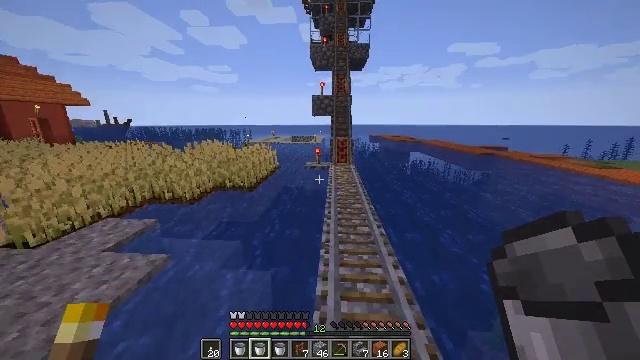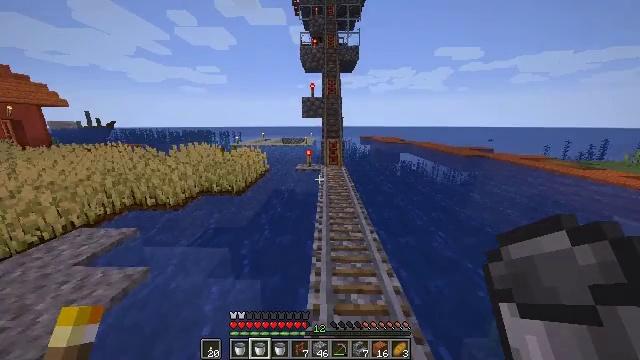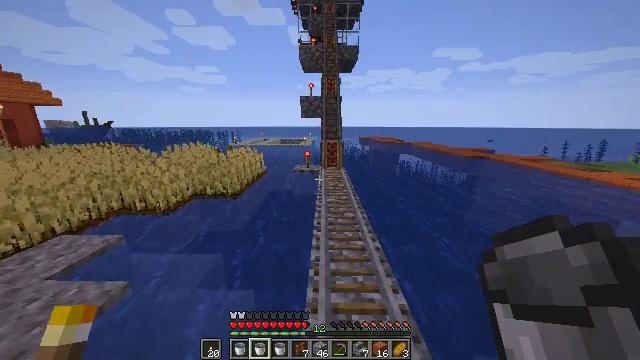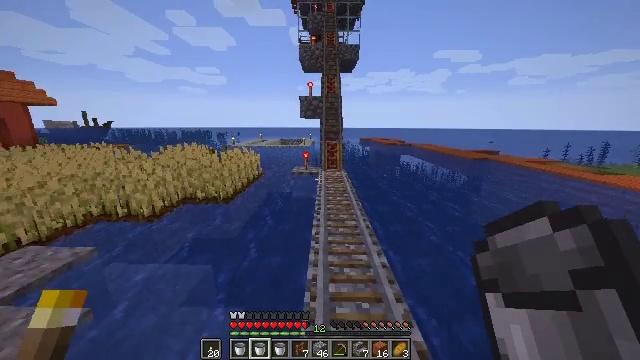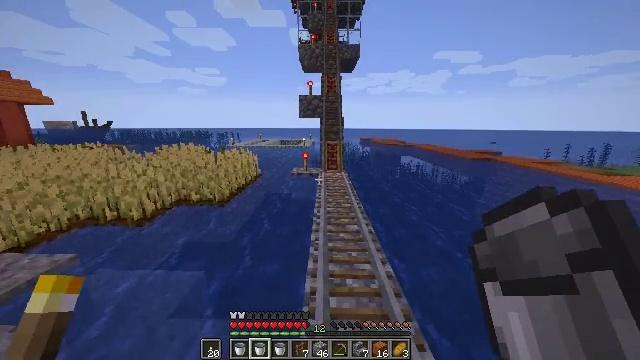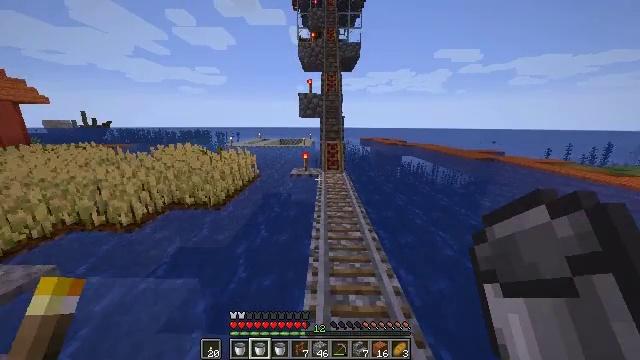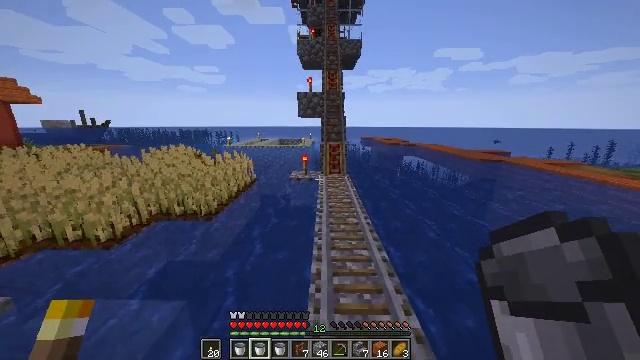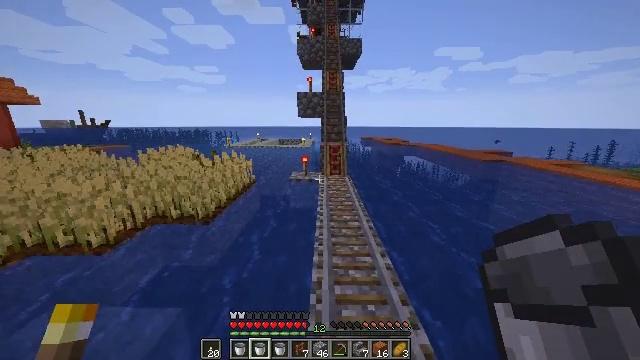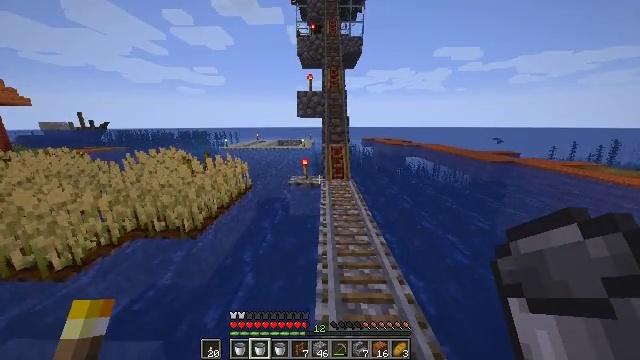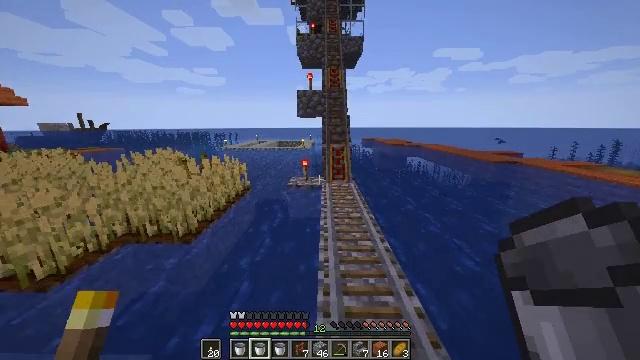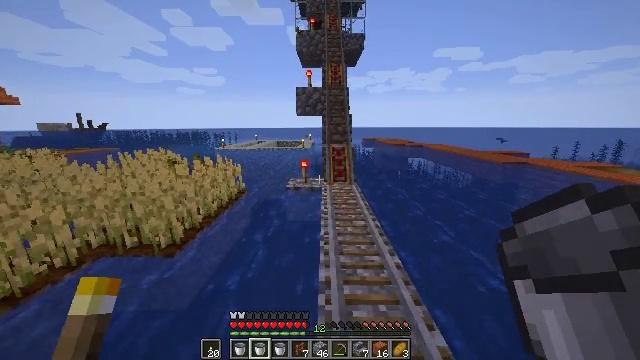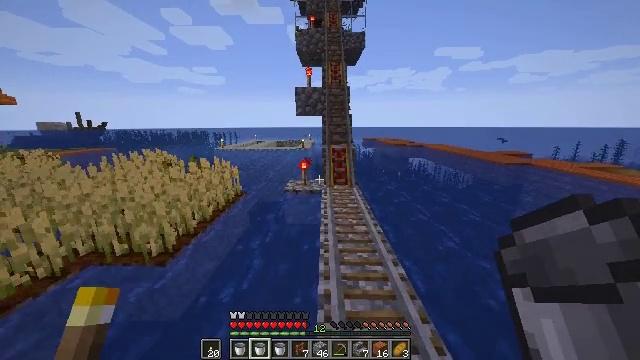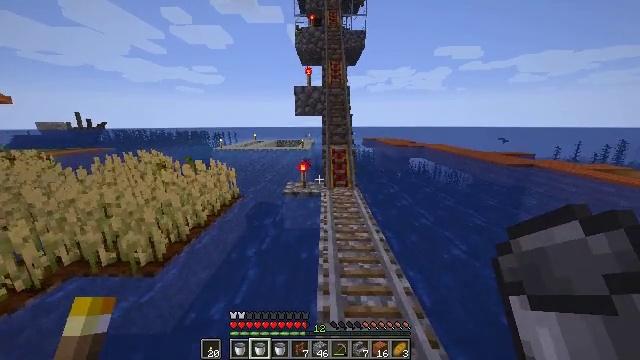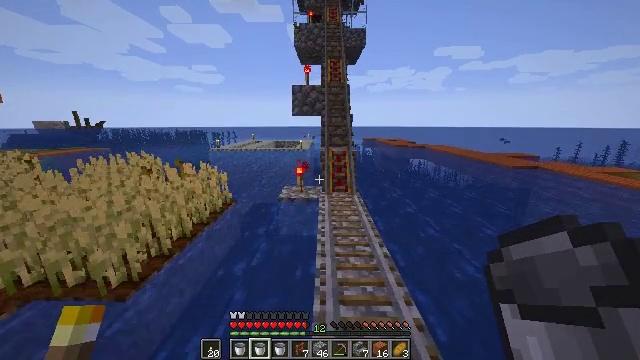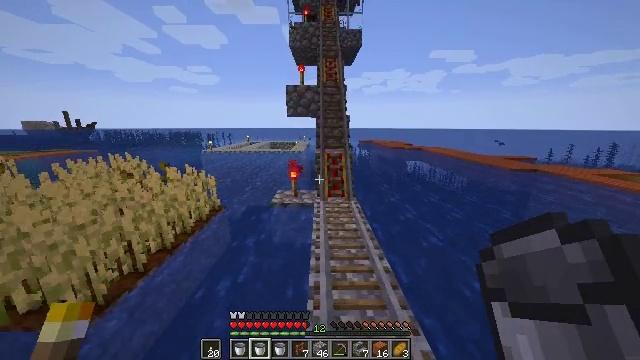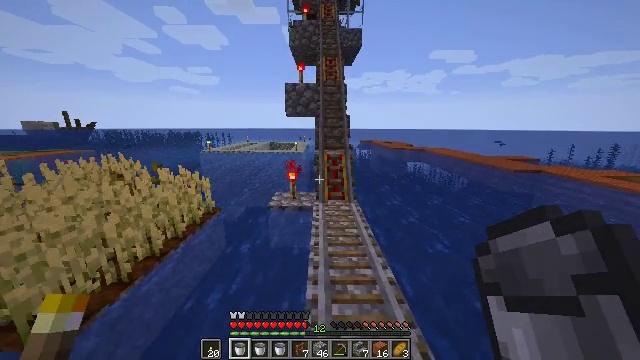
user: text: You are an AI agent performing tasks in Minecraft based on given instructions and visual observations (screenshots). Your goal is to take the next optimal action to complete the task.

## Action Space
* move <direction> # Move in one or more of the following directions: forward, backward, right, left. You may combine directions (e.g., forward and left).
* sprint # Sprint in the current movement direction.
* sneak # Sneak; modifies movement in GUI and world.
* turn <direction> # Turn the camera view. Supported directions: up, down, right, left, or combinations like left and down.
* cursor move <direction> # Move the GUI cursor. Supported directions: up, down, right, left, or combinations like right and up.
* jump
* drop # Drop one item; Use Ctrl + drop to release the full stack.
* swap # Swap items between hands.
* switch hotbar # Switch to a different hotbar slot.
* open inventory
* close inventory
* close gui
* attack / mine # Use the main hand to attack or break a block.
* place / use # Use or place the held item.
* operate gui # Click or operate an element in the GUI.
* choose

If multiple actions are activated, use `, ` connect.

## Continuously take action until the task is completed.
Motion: motion action
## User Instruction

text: Attack the powered rail to remove it.
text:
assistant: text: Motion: move forward, sprint, turn right
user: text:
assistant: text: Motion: move forward, sprint
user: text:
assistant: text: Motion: move forward
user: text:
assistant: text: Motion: move forward
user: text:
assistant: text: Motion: move forward, sprint
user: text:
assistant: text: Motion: move forward, sprint
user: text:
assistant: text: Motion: move forward, sprint
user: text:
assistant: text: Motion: move forward, sprint
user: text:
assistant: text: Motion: move forward
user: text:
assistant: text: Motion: move forward
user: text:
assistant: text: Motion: move forward
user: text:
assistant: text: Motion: move forward
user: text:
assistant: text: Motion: move forward
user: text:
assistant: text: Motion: move forward, turn right
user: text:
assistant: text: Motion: move forward
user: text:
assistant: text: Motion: move forward
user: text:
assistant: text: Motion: move forward and move right
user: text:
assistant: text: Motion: move forward and move right
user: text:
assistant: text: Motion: move forward and move right
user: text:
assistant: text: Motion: no_op
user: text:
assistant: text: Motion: no_op
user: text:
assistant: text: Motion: no_op
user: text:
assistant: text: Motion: no_op
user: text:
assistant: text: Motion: no_op
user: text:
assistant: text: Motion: no_op
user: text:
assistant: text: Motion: no_op
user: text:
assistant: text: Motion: no_op
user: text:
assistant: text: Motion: no_op
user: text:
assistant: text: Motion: no_op
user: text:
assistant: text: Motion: no_op